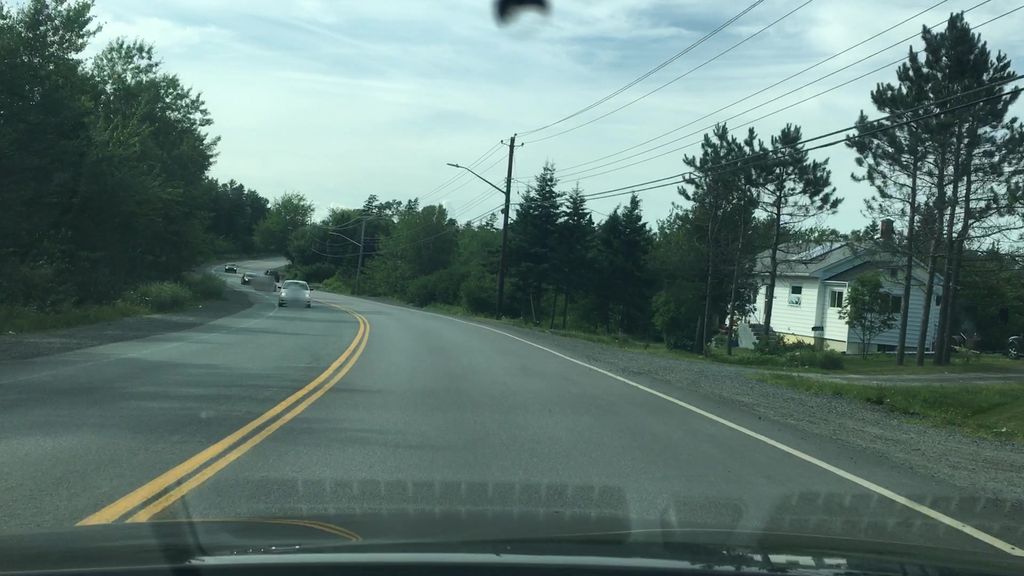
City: halifax